Question: I have one image. I want to spin on surface. I tried rotation transform but it does not spin like that. How to achieve such an animation?

code:
'''
- (void)viewDidLoad {
[super viewDidLoad];
[self.view setUserInteractionEnabled:YES];
lbl_facebook.font=[UIFont fontWithName:GZFont size:12.0f];
txtPassword.font=[UIFont fontWithName:GZFont size:15.0f];
txtUsername.font=[UIFont fontWithName:GZFont size:15.0f];
CATransition* transition = [CATransition animation];
transition.startProgress = 0;
transition.endProgress = 1.0;
transition.type = @"flip";
transition.subtype = @"fromRight";
transition.duration = 0.3;
transition.repeatCount = 2;
[_Image.layer addAnimation:transition forKey:@"transition"];
}
'''
nd:
'''
#import "LoginViewController.h"
#import "RegistrationViewController.h"
#import "ForgetPasswordViewController.h"
#import "ForgetPasswordController.h"
#import "SearchServiceProviderViewController.h"
#import <QuartzCore/QuartzCore.h>
'''
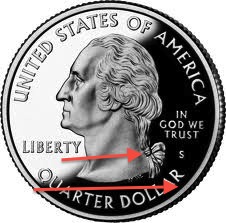
Answer: One good trick to spin like this is that take different images of coin with different angle like spinning image. And then add all those images to array and start animation of images with that array..it will give you much better effect...Simple process like video framing.
Like:
'''
NSArray *animationArray = [NSArray arrayWithObjects:
[UIImage imageNamed:@"images.jpg"],
[UIImage imageNamed:@"images1.jpg"],
[UIImage imageNamed:@"images5.jpg"],
[UIImage imageNamed:@"index3.jpg"],
nil];
UIImageView *animationView = [[UIImageView alloc]initWithFrame:CGRectMake(0, 0,320, 460)];
animationView.backgroundColor = [UIColor purpleColor];
animationView.animationImages = animationArray;
animationView.animationDuration = 1.5;
animationView.animationRepeatCount = 0;
[animationView startAnimating];
'''